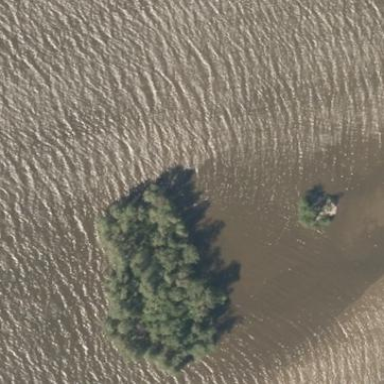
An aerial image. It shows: Island.